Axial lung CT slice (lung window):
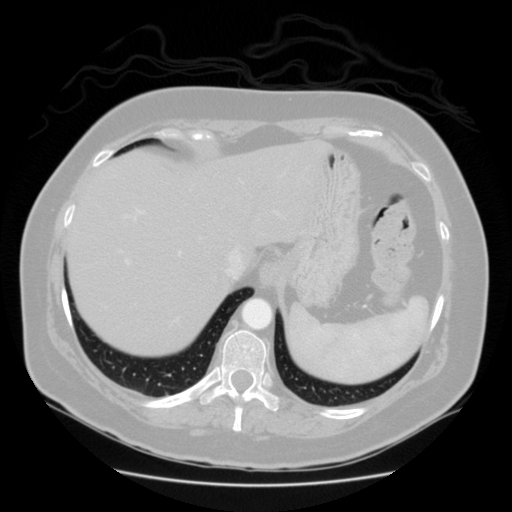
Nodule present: no